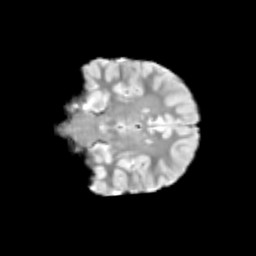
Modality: T2w
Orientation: coronal
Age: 10
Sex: male
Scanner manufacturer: siemens
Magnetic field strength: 3 T
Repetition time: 3.8 s
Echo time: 0.07 s